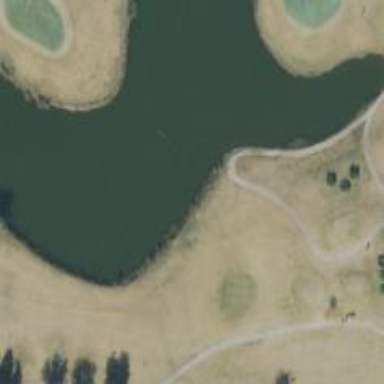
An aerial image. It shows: Path designated for golf carts.